This continuous-wavelet-transform scalogram was computed from a bearing vibration snapshot. Diagnose the bearing from this image, choosing from: normal, inner_race, outer_race, ball.
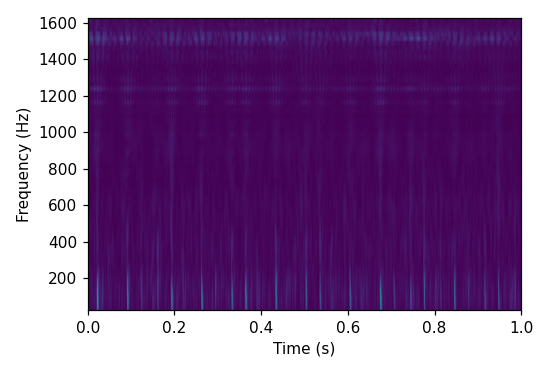
Answer: inner_race